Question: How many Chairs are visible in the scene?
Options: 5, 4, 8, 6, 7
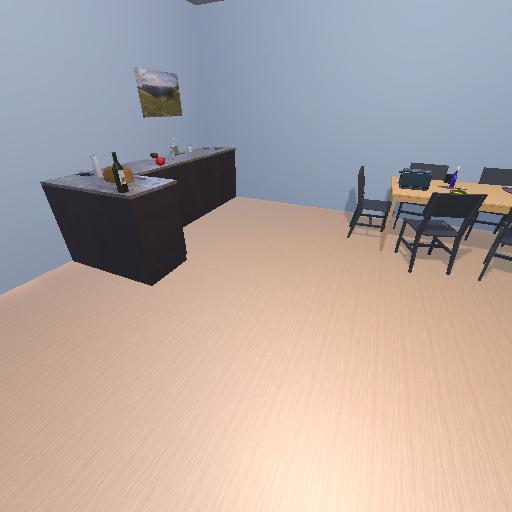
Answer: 5